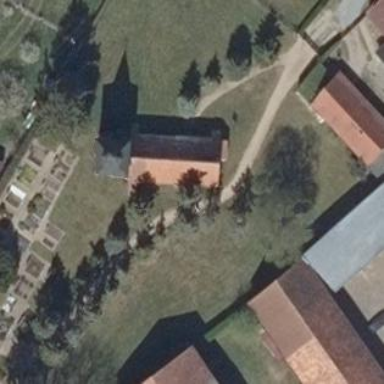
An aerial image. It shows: Cemetery.